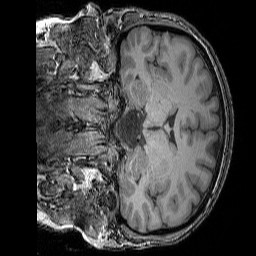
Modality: T1w
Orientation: coronal
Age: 53
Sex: female
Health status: ill
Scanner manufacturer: siemens
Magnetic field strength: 3 T
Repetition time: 1.7 s
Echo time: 0.00418 s